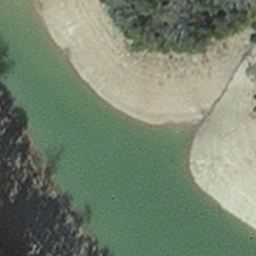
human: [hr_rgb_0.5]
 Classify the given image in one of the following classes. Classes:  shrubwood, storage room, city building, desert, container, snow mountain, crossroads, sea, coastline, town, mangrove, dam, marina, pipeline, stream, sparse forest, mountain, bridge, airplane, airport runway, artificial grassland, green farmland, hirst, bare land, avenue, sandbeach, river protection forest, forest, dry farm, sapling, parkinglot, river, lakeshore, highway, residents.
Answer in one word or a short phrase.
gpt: hirst